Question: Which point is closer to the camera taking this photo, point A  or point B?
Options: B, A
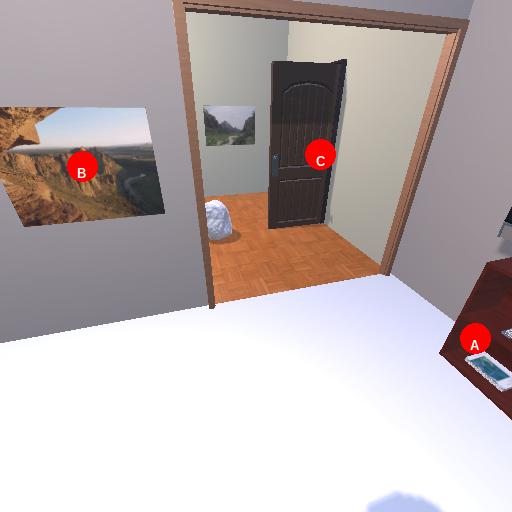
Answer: B